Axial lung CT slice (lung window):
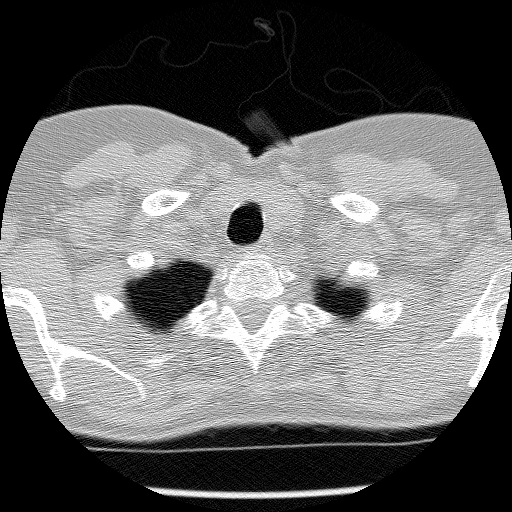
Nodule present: no